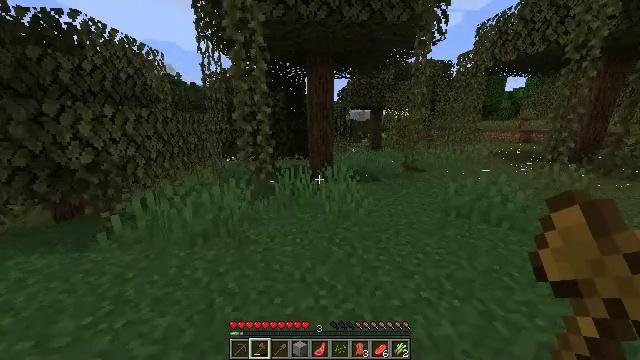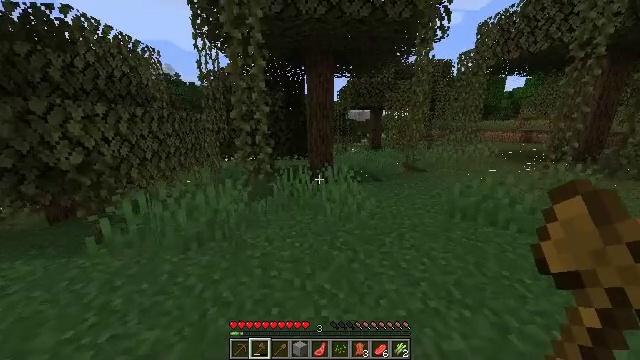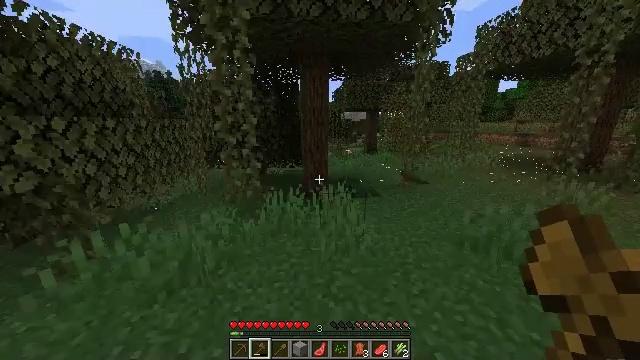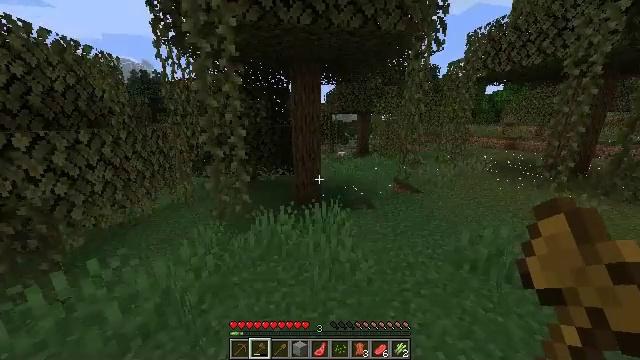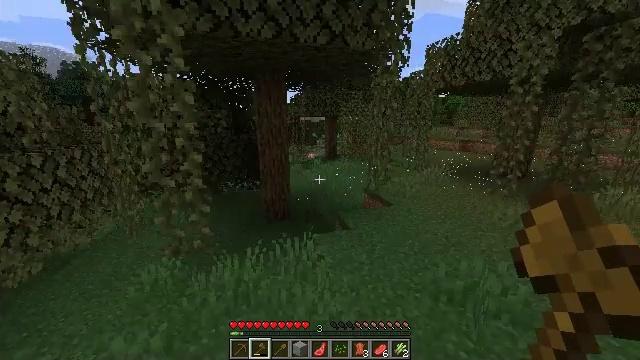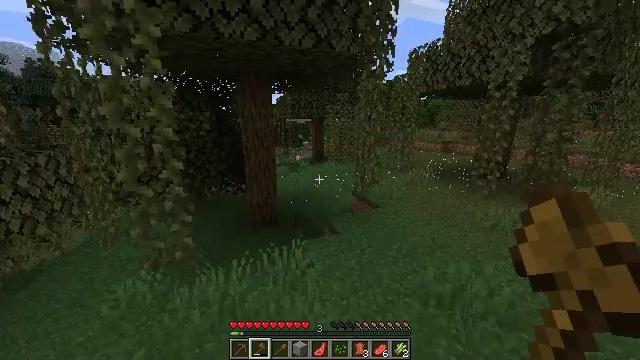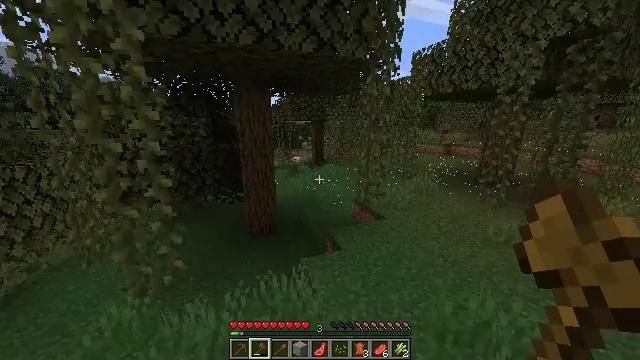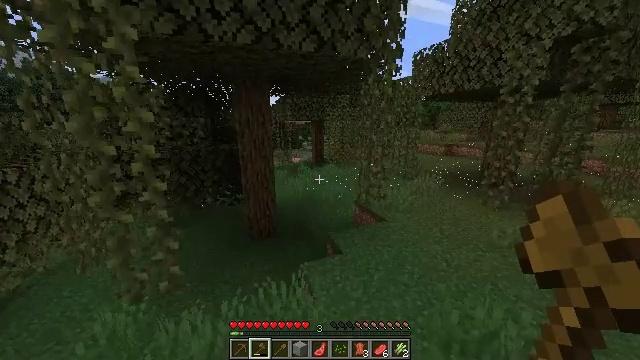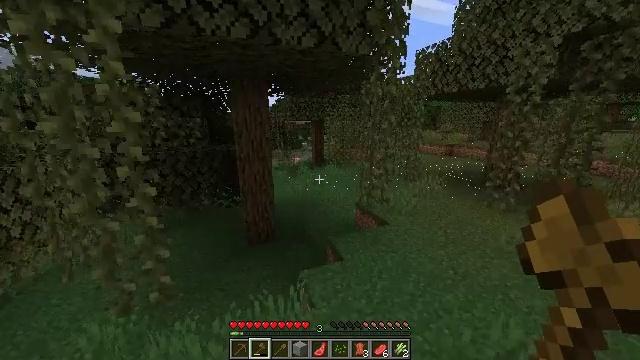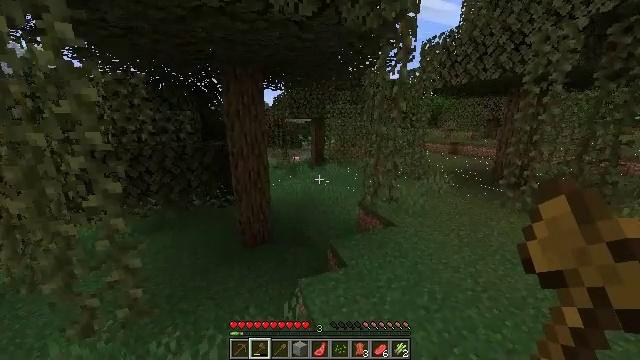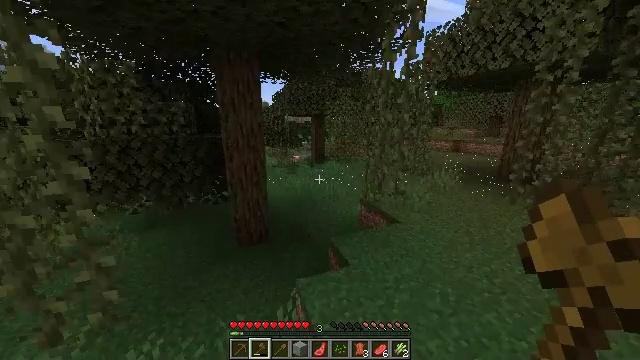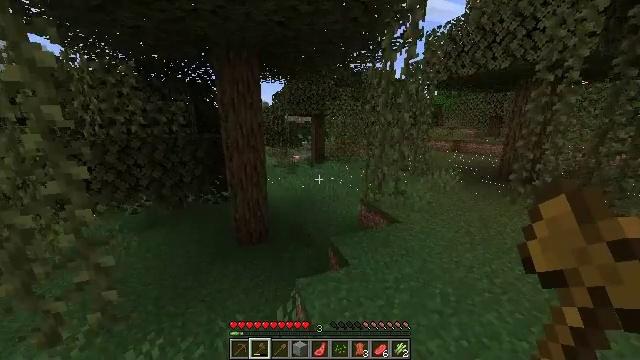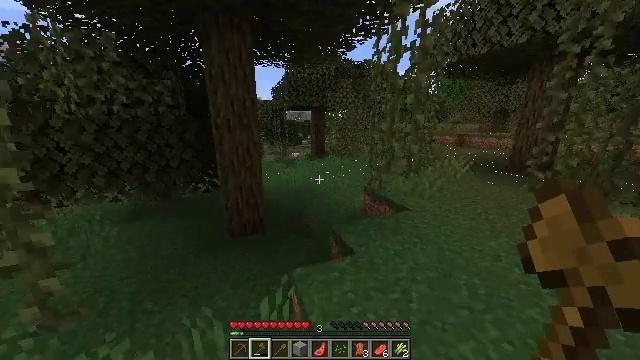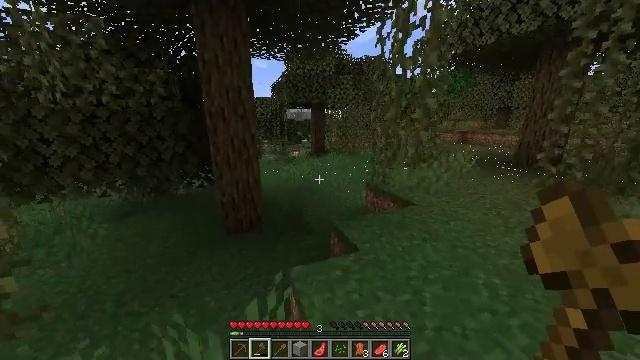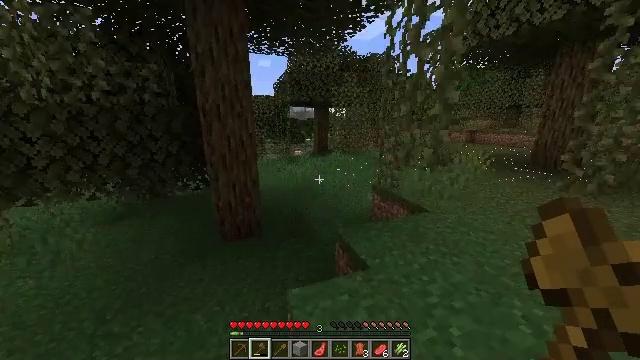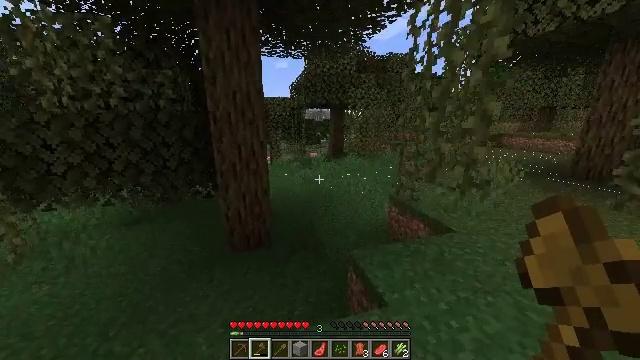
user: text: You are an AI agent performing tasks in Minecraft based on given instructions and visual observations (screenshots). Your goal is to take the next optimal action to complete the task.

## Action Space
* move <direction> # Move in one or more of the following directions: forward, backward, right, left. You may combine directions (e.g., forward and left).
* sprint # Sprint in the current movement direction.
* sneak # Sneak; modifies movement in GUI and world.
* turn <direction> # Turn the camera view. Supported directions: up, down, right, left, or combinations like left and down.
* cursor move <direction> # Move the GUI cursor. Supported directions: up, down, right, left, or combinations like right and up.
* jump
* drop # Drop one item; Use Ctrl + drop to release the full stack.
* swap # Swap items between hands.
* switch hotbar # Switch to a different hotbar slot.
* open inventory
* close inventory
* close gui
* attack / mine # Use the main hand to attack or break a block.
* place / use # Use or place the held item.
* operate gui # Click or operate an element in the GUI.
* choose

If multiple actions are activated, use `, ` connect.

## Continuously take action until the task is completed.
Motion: motion action
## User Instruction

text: Harvest seagrass from the waterbed.
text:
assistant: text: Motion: move forward, sprint
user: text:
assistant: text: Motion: move forward, sprint, turn right, jump
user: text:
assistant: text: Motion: move forward, sprint, turn right, jump
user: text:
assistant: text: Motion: move forward, sprint, turn right, jump
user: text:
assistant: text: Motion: move forward and move right, sprint, turn right, jump
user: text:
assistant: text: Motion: move forward and move right, sprint
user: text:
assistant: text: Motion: move forward and move right, sprint
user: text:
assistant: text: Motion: move forward, sprint
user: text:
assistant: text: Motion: move forward, sprint
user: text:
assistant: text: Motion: move forward, sprint
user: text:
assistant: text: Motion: move forward, sprint
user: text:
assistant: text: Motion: move forward, sprint
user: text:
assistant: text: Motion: move forward, sprint
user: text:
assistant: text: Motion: move forward, sprint
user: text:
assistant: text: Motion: move forward, sprint, turn left, jump
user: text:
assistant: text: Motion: move forward, sprint, turn left, jump
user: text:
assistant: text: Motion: move forward, sprint, turn left, jump
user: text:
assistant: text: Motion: move forward, sprint, turn left, jump
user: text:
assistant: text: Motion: move forward, sprint, turn left, jump
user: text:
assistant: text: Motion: move forward, sprint, turn left, jump
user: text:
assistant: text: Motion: move forward, sprint, jump
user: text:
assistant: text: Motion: move forward, sprint, jump
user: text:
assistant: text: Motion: move forward, sprint, jump
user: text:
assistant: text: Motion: move forward, sprint, jump
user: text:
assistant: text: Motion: move forward, sprint, jump
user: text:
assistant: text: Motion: move forward, sprint, jump
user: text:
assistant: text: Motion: move forward, sprint, turn left, jump
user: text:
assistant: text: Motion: move forward, sprint, turn left and up, jump
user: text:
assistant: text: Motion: move forward, sprint, jump
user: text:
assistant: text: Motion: move forward, sprint, jump